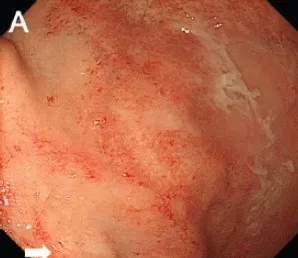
Oesophagogastroduodenoscopy images. A slight elevation of the mucosa and partial change in the mucosal colour to off-white are observed in the gastric body (A).
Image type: endoscopy (gi_endoscopy)